Question: Let's say I am using angular for data-bindings and prevent me from using repetitive code:
'''
<div id="{{slide.id}}" class="step" data-x="{{slide.x}}" data-y="{{slide.y}}" data-z="{{slide.z}}" data-rotate-x="{{slide.rotateX}}" data-rotate-y="{{slide.rotateY}}" data-rotate-z="{{slide.rotateY}}" data-scale="{{slide.scale}}" ng-repeat="slide in slides">
{{slide.content}}
</div>
'''
As you can see, I prepared that 'div' so that it iterates through each object in this this JSON file:
'''
[
{
"id":"overview",
"x":3000,
"y":1500,
"z":0,
"rotateX":0,
"rotateY":0,
"rotateZ":0,
"scale":10,
"content":"content2"
},
{
"id":"slide_1",
"x":1600,
"y":1800,
"z":-10,
"rotateX":0,
"rotateY":0,
"rotateZ":0,
"scale":1,
"content":"content1"
},
]
'''
The file perfectly loads using this:
'''
App = angular.module('App', []);
App.controller('SlideCtrl', ($scope, $http) ->
$http.get('js/slides.json')
.then((res)->
$scope.slides = res.data
)
)
'''
But somehow the output looks like this:

Is there anyone who actually implemented angular and impress together?
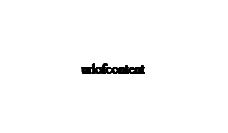
Answer: I'm also working on this.. but little differently.. and my code works 100%.
Here is my HTML Template
'''
<div ng-controller="agendaController">
<ul><li ng-repeat="agendaItem in agendaItems" id="agenda-{{agendaItem.id}}" class="step" data-x="{{agendaItem.x}}" data-y="{{agendaItem.y}}" data-scale="{{agendaItem.scale}}">
<q>{{agendaItem.content}}</q></li></ul>
</div>
'''
and here is my javascript
'''
var app = angular.module('app', []);
app.controller('agendaController', function($scope){
$scope.agendaItems = [];
contents = [
"Various Stages in Construction of a building",
"Stake-holders & their levels of hierarchy from TCS to Labour",
"Survey Reports"
];
for (i = 0, n = contents.length, x = -12000, y = -10000, scale = 2; i < n; i++) {
data = {'id': (i + 1), 'x': x, 'y': y, 'scale': scale, 'content': contents[i]}
$scope.agendaItems.push(data);
y += 1000;
}
});
'''